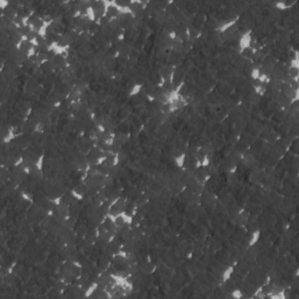
Label: frost